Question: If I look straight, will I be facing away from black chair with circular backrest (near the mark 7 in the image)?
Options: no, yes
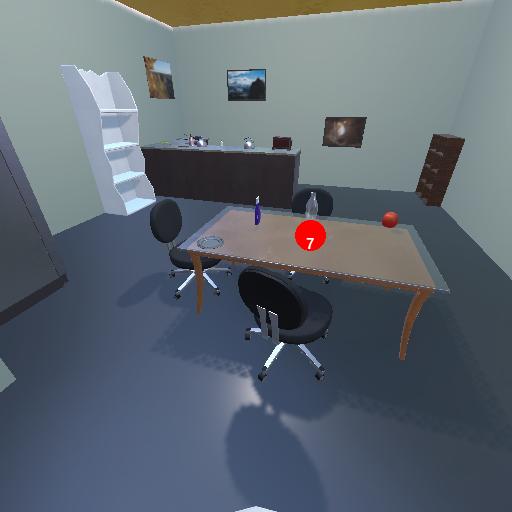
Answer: no